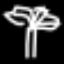
Label: palm tree